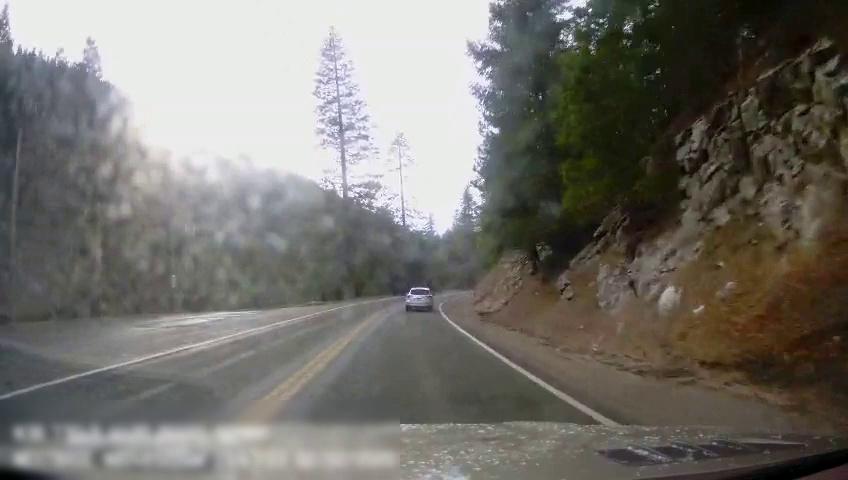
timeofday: Day
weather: Sunny
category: Drivable Space
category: Vehicles | Car
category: Lanes | Opposite Lane
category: Lanes | Current Lane
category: Lanes | Current Lane
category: Lanes | Current Lane